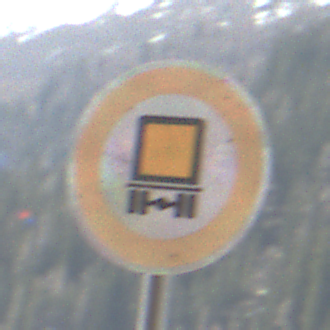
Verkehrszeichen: VerbotKennzeichnungspflichtigeKraftfahrzeugeGefaehrlicheGueter
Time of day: Midday
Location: Outdoor (Nature)
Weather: PartlyCloudy
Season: NotSpecified
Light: Natural